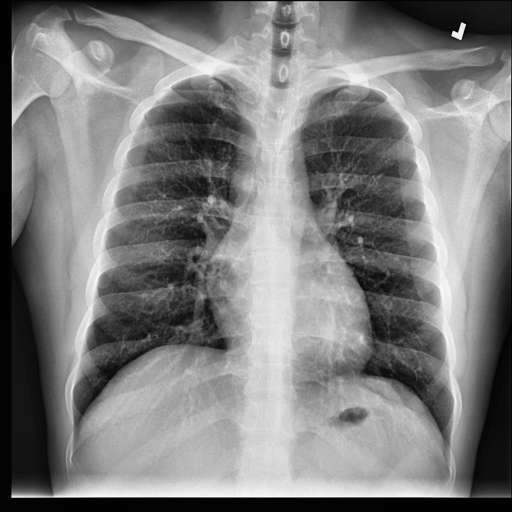
Finding: NORMAL